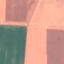
Land use / land cover class: AnnualCrop